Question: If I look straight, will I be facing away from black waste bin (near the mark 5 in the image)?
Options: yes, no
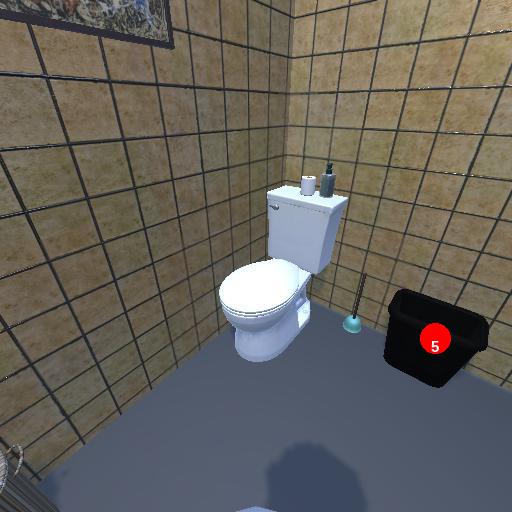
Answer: yes